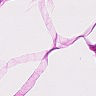
Metastatic tissue present: no